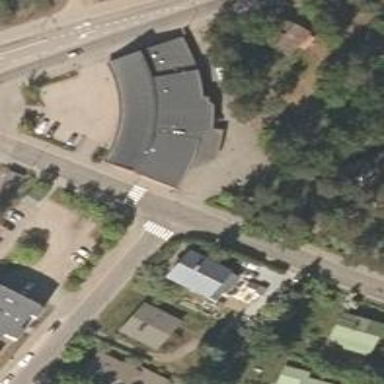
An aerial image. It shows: Asphalt footway with uncontrolled zebra crossing.